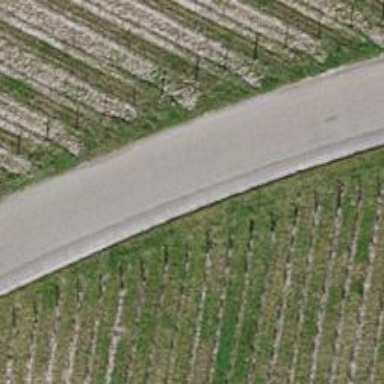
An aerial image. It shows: Unclassified road with asphalt surface.